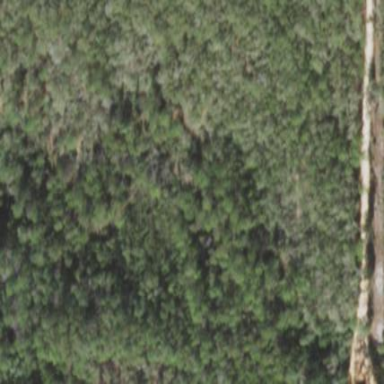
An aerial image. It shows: Mixed woodland with various types of leaves.